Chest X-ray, PA view. Patient: 44 years old, sex M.
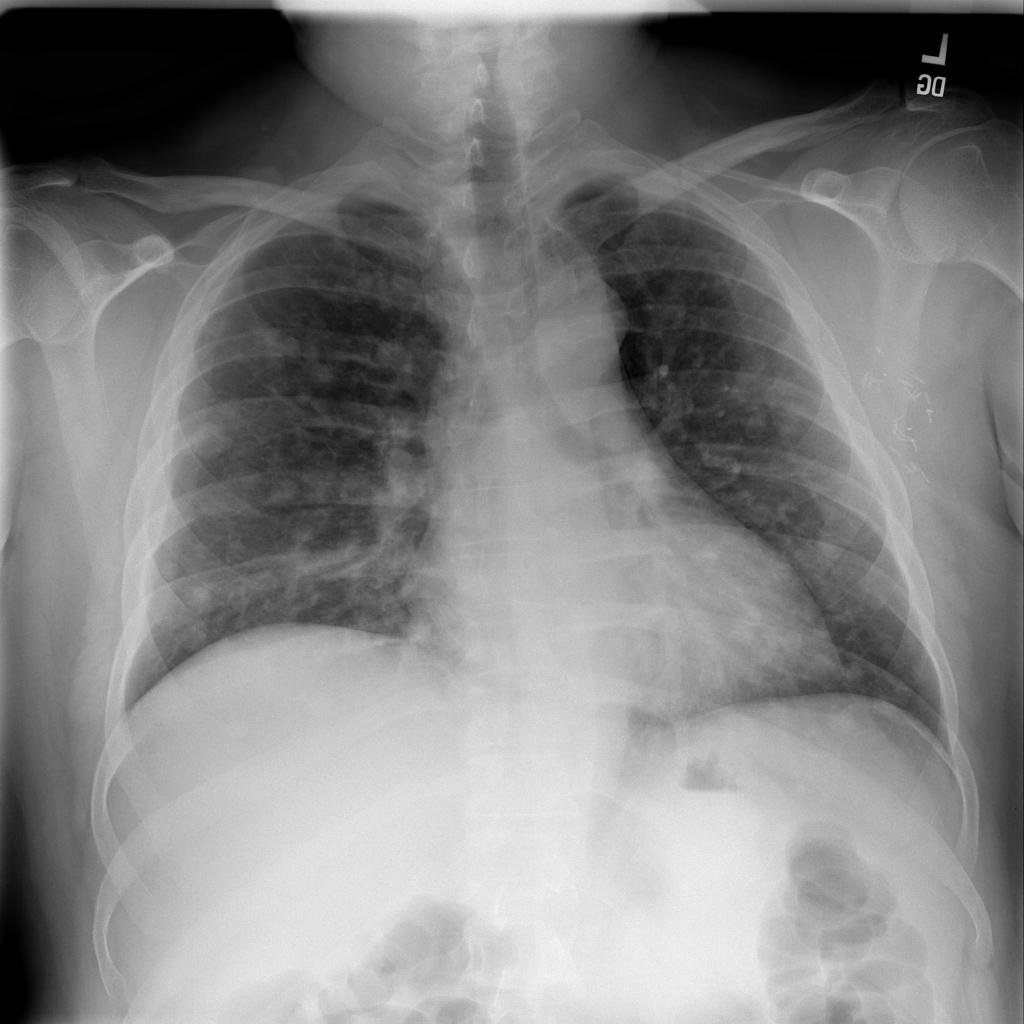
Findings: Mass